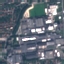
Label: Industrial